Field crop: maize
Growth stage: 2
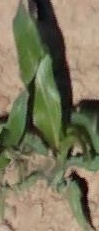
Species: maize